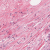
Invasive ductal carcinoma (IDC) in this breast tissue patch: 1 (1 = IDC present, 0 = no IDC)